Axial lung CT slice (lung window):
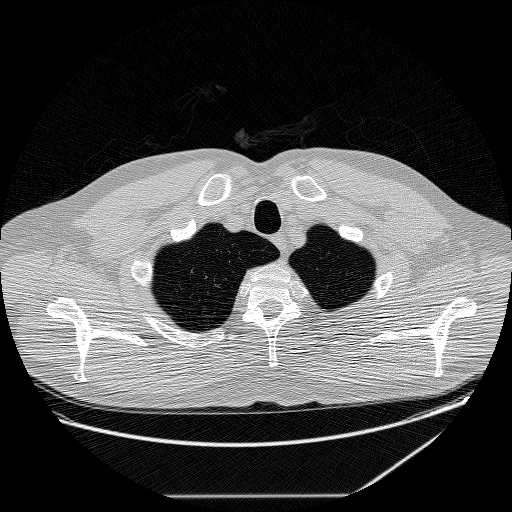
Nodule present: no